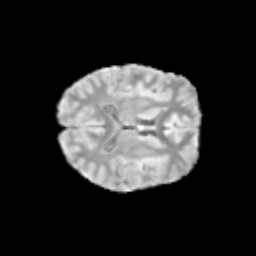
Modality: T2w
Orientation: axial
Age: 11
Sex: male
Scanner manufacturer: siemens
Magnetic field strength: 3 T
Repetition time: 3.8 s
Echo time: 0.07 s